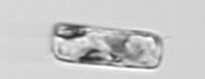
Label: Guinardia_delicatula